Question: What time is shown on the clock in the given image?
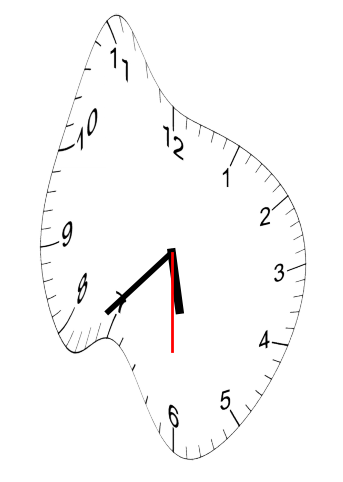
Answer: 05:37:30